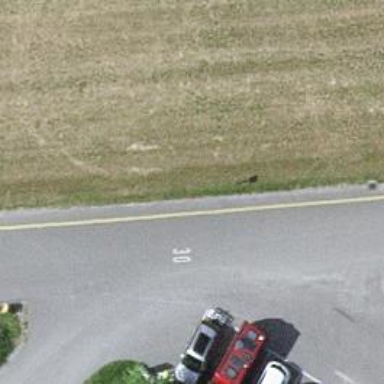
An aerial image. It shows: Tertiary road with asphalt surface.